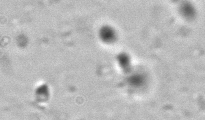
Label: Phaeocystis